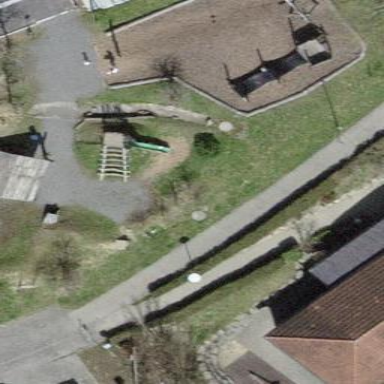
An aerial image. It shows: Playground area for leisure land.